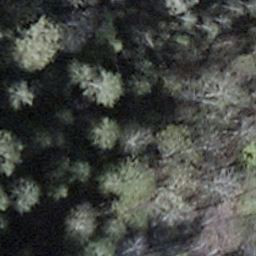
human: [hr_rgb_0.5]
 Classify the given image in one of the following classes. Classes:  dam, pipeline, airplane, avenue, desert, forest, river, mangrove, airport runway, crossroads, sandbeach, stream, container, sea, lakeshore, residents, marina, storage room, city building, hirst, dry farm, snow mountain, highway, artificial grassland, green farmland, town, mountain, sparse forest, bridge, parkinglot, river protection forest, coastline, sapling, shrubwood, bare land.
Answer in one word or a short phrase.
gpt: shrubwood